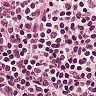
Metastatic tissue present: no